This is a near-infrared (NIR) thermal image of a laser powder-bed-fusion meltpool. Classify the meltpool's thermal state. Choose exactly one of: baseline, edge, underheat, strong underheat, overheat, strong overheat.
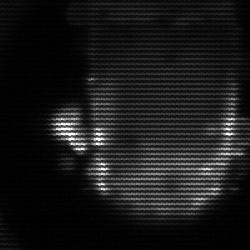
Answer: baseline